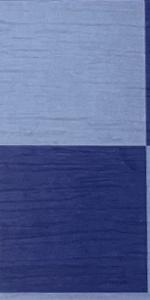
Label: Empty